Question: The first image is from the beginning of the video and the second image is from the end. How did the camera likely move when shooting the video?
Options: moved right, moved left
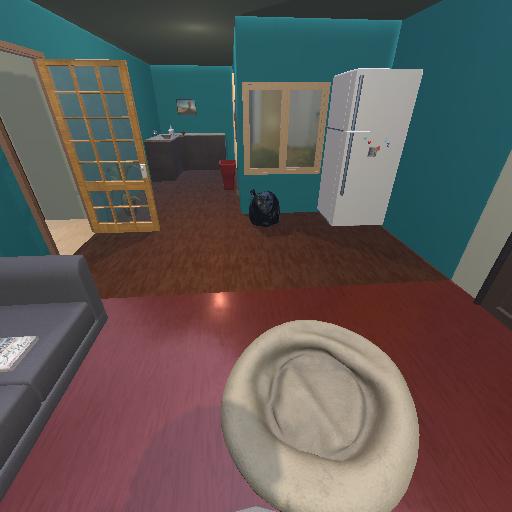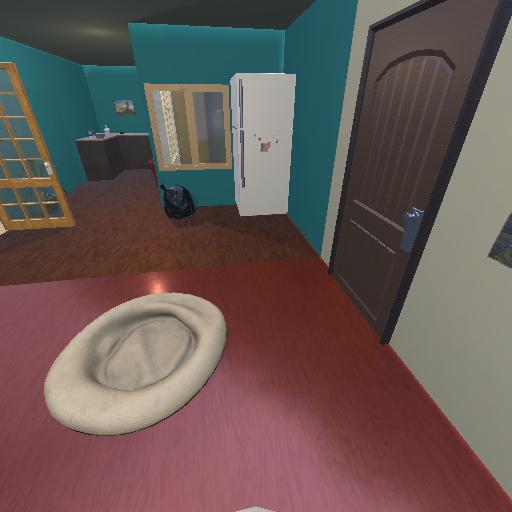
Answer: moved right